Question: I delacred the paginatorTemplate of p:dataTable as this:
'''
<p:dataTable id="lazyDataTable" paginatorTemplate="{CurrentPageReport} {FirstPageLink} {PreviousPageLink} {PageLinks} {NextPageLink} {LastPageLink} {RowsPerPageDropdown} {Exporters}">
'''
With declaration of "Exporters":
'''
<f:facet name="{Exporters}">
<h:commandLink>
<p:graphicImage libray ="images" name="excel.png"/>
<p:dataExporter type = "xls" target="lazyDataTable" fileName="report" />
</h:commandLink>
<h:commandLink>
<p:graphicImage library="images" name="pdf.png"/>
<p:dataExporter type = "pdf" target="lazyDataTable" fileName="report" />
</h:commandLink>
</f:facet>
'''
I want the Exporters will be right aligned of the table header, but it appeared at the middle of the header like this:

How can I align it to the right of the header, thanks!
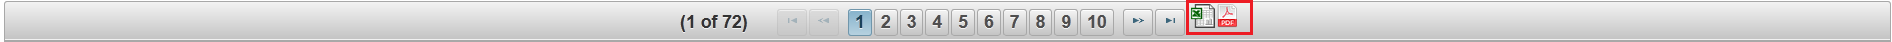
Answer: The data exporter in the table header is wrapped into a '<a />'-tag, thus you are able to align the position of the exporter via CSS like this:
'''
/* data-exporter symbol shown in the upper right
corner of the datatable */
.ui-paginator a, .exporter .ui-datatable-header a {
float: right;
margin-right: 5px;
}
'''